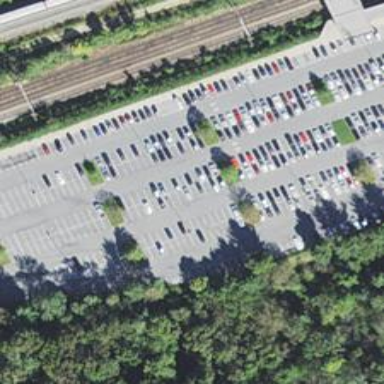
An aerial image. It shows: Parking area with surface parking facilities and park and ride service available.